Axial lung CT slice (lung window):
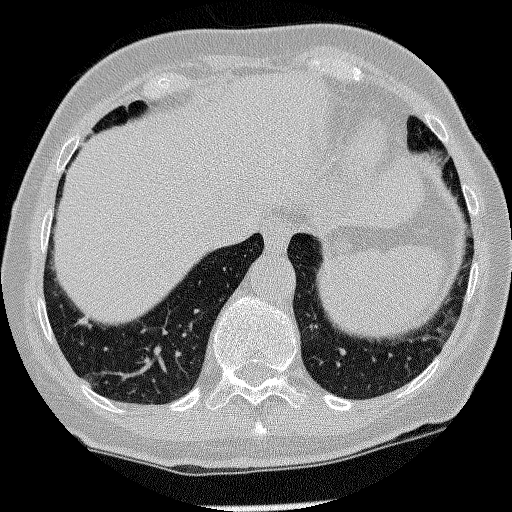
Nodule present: no